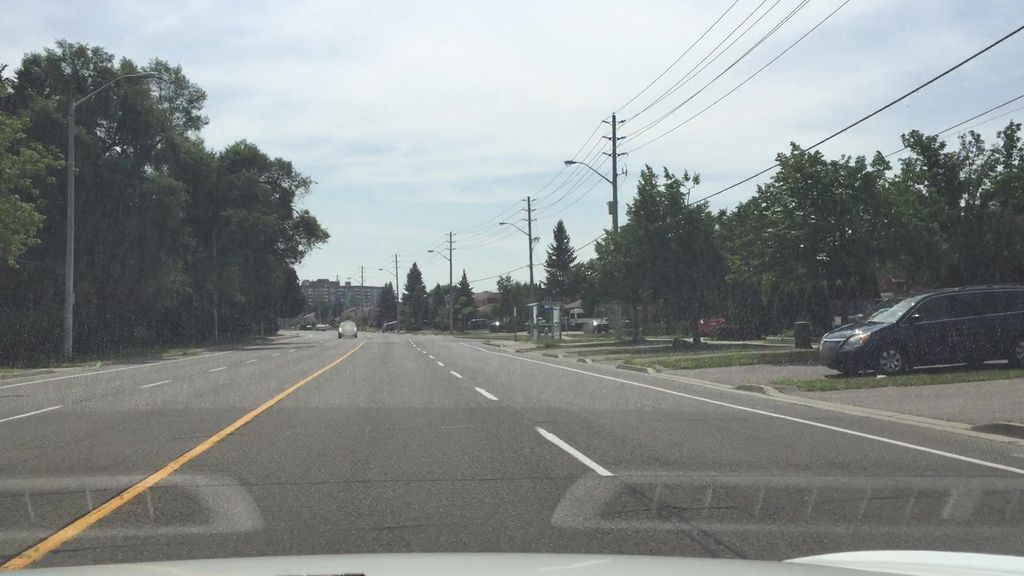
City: toronto